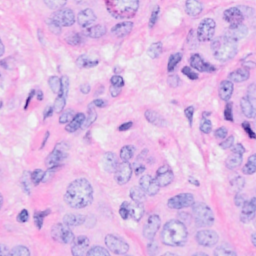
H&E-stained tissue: Breast